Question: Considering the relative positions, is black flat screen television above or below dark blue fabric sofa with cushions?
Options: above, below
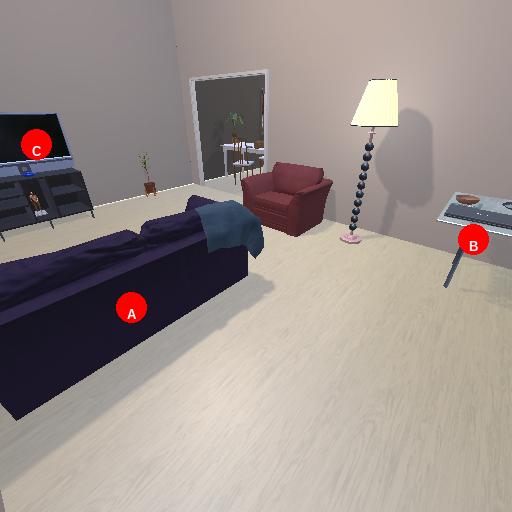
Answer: above